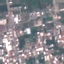
Label: Residential